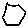
Label: hexagon